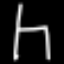
Label: chair